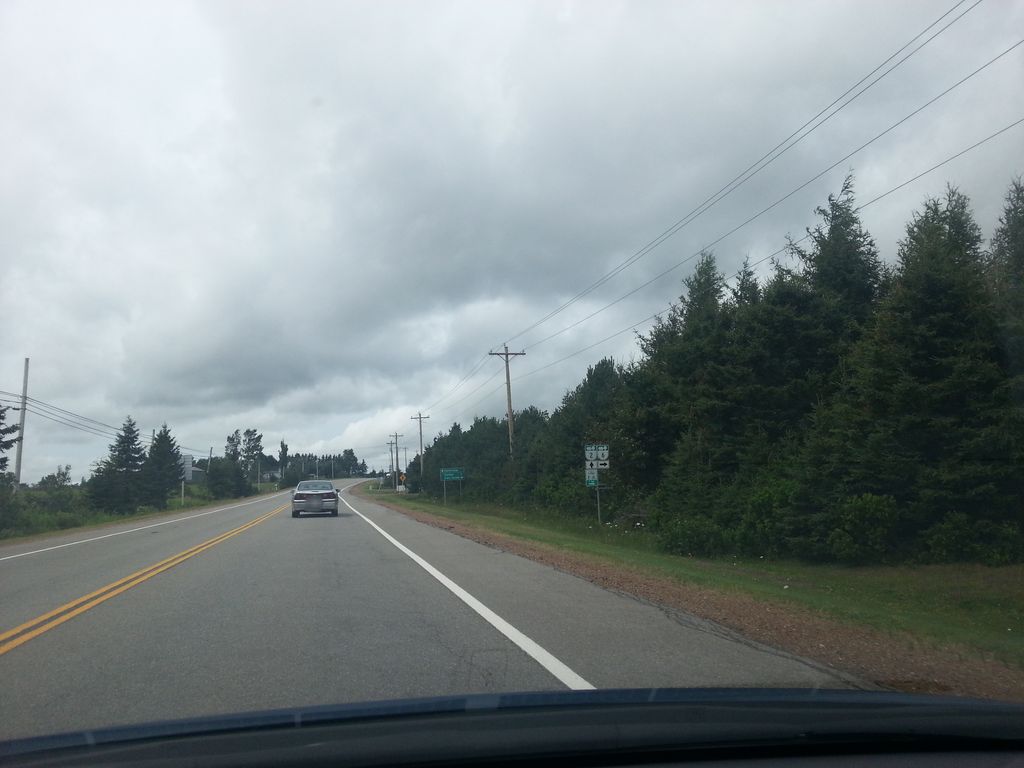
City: charlottetown